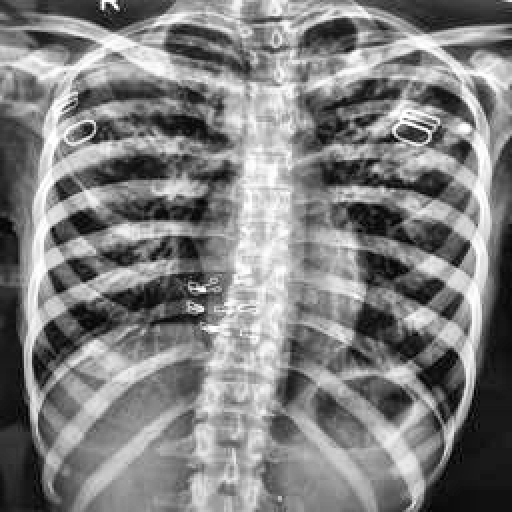
Finding: TUBERCULOSIS